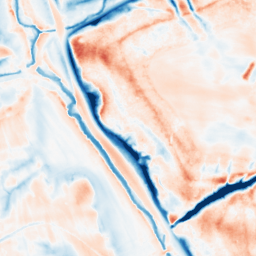
Category: multiscale
Decomposition family: dog_multiscale
Decomposition parameters: sigma_ratio: 2
n_scales: 4
base_sigma: 0.5
Upsampling method: sinc_hamming
Upsampling parameters: scale: 2
kernel_size: 4
Upsampling scale: 2